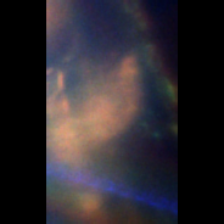
Taxon: Unknown_full_image
Group: Unknown